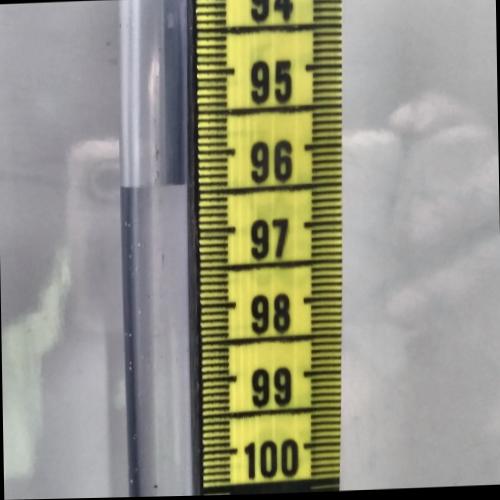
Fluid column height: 96.4 cm